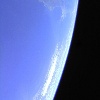
Label: water